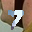
Label: 7